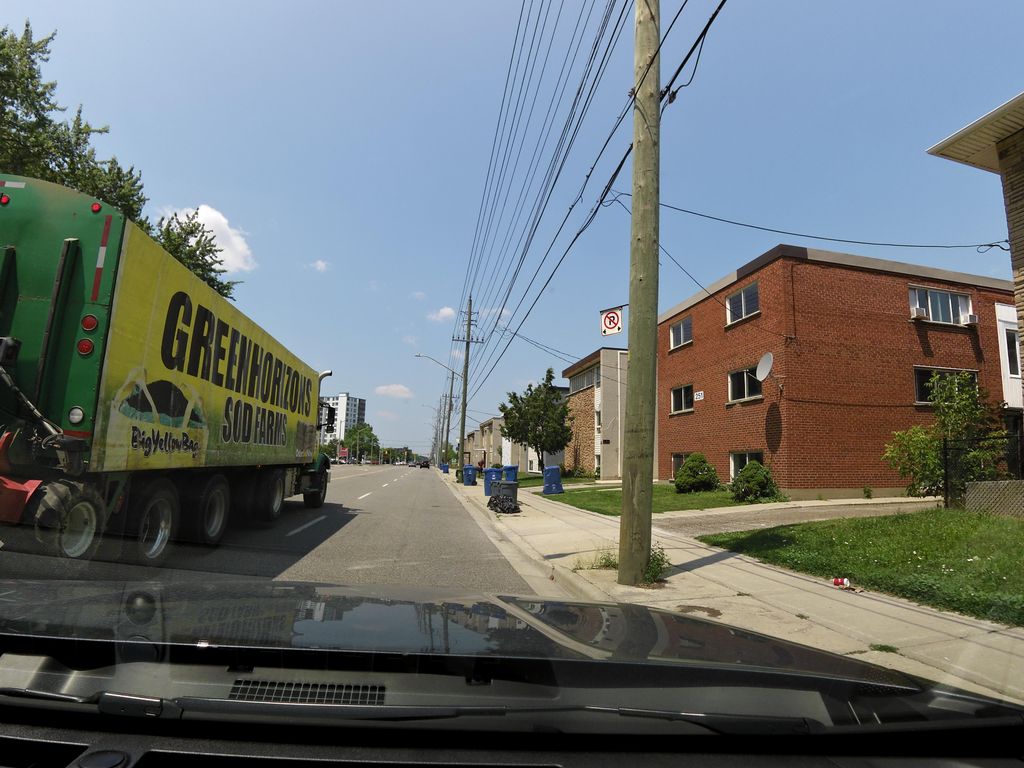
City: hamilton